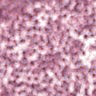
Metastatic tissue present: no